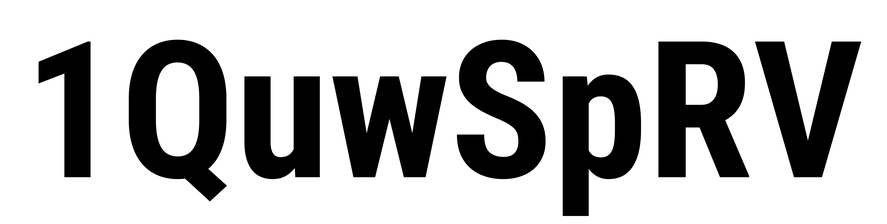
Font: Roboto_Condensed_Bold